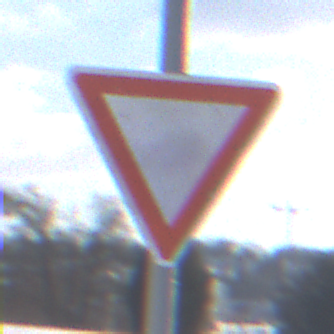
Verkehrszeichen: VorfahrtGewaehren
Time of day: MorningAfternoon
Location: Outdoor (Nature)
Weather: PartlyCloudy
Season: Winter
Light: Natural